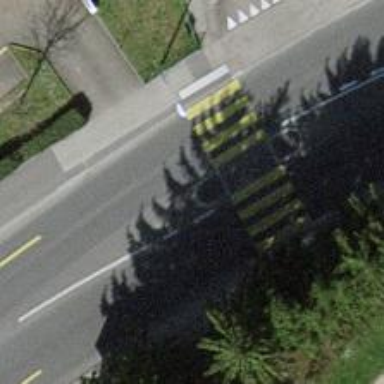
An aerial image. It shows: Secondary road with asphalt surface and designated cycle lane.